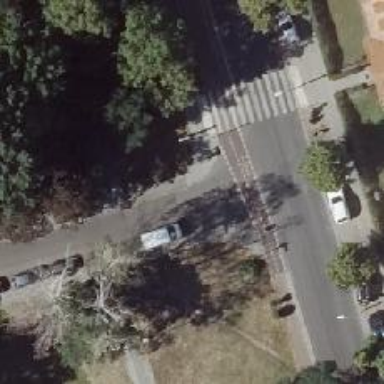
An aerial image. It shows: Road with "give way" sign.